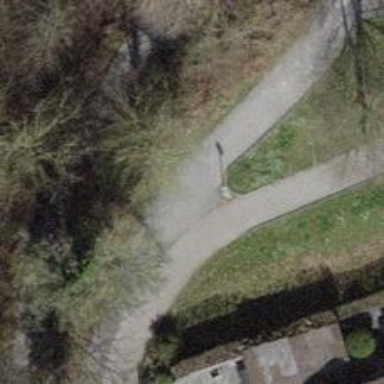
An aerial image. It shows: Footway with surface of pebblestone.